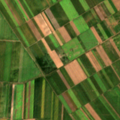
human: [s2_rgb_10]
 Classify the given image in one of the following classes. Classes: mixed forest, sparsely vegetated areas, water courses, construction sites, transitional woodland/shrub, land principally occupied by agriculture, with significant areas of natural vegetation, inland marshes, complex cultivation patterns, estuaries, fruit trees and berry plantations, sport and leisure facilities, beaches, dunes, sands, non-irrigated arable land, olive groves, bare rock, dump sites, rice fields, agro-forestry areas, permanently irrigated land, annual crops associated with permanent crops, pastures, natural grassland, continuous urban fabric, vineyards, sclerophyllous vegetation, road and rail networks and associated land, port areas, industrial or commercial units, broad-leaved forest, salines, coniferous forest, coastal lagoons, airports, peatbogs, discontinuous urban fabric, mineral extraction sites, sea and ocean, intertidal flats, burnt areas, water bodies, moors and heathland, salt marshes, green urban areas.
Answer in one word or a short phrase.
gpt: non-irrigated arable land